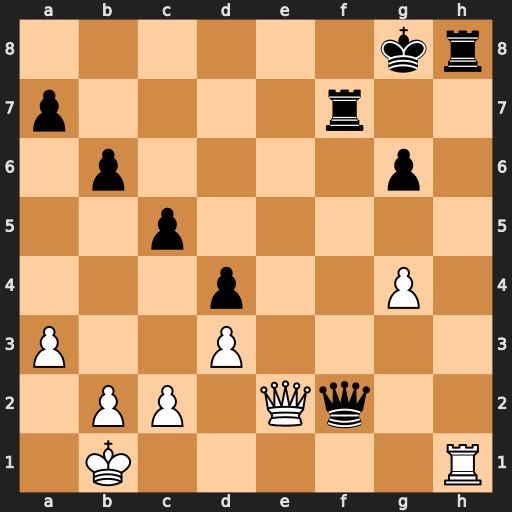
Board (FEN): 6kr/p4r2/1p4p1/2p5/3p2P1/P2P4/1PP1Qq2/1K5R
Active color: w
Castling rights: -
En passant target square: -
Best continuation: Qe8+ Kg7 Qxh8#